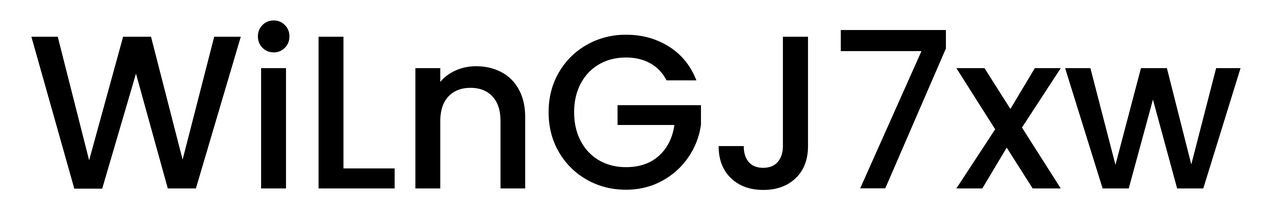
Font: Poppins-Medium